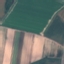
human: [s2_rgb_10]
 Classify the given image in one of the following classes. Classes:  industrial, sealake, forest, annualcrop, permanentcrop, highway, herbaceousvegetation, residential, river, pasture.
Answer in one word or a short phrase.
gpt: AnnualCrop